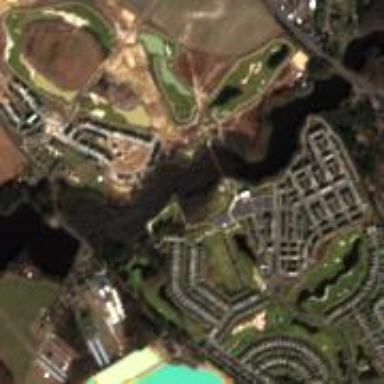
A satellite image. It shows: Golf course surrounded by greenery.